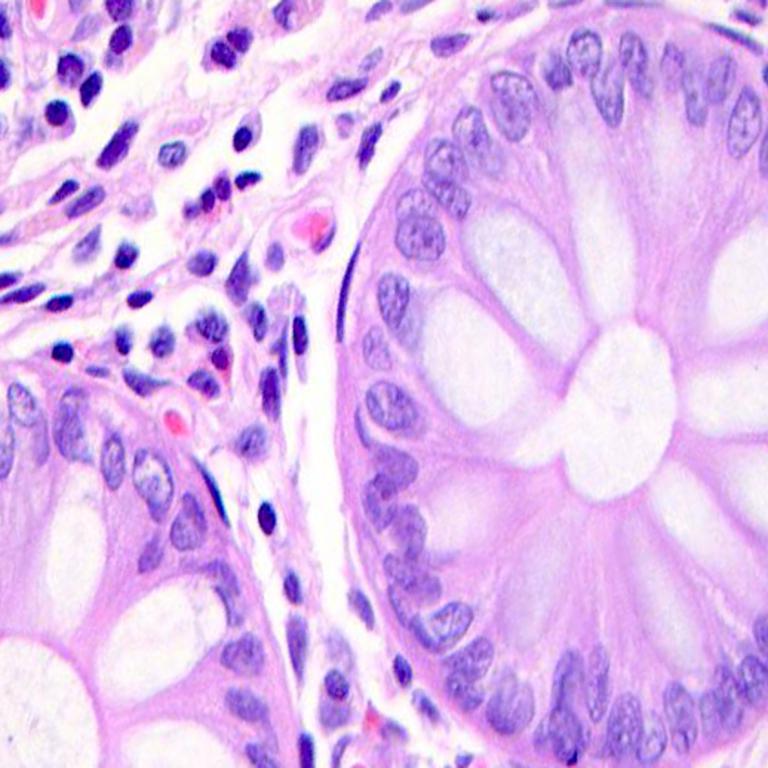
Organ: colon
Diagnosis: benign